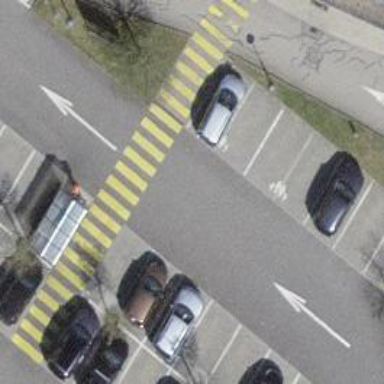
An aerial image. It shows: Uncontrolled zebra crossing on the road.